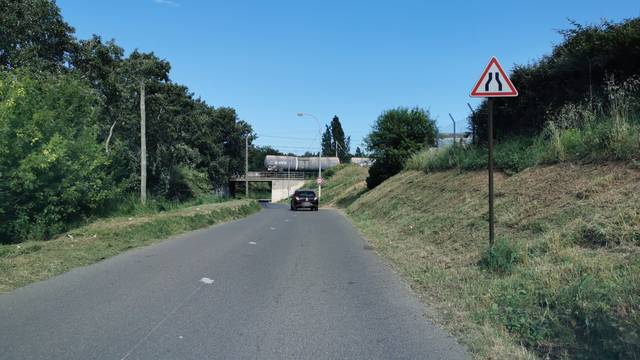
Region: France
Coordinates: 43.177, 2.988